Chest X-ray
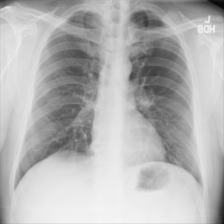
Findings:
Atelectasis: negative
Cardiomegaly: negative
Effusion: negative
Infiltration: negative
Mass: negative
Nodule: negative
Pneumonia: negative
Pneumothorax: negative
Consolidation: negative
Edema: negative
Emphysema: negative
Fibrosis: negative
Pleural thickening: negative
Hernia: negative